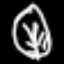
Label: leaf